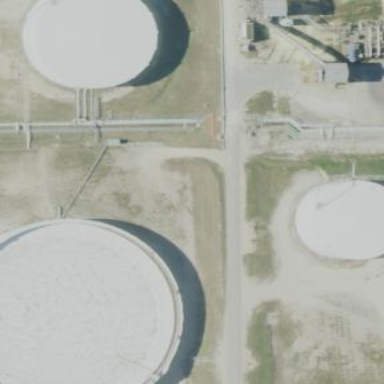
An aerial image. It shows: Storage tank that is man-made.